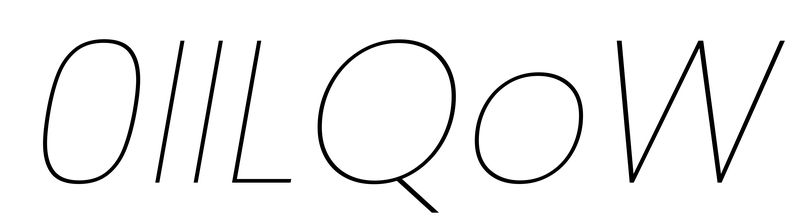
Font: Poppins-ThinItalic